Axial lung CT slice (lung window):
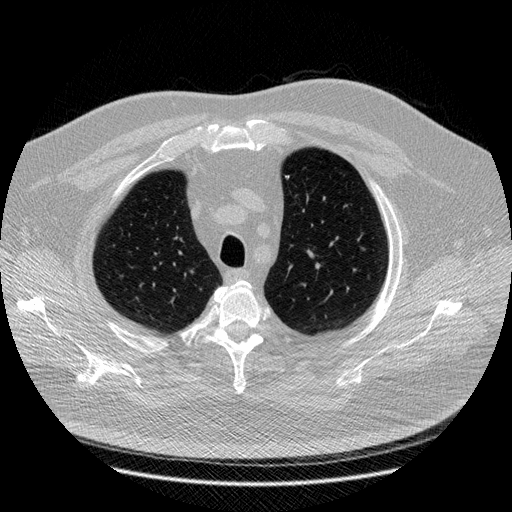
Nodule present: yes
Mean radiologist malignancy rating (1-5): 1